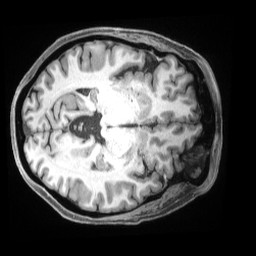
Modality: T1w
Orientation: axial
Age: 57
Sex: female
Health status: ill
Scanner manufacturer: siemens
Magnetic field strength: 3 T
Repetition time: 2.5 s
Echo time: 0.00181 s